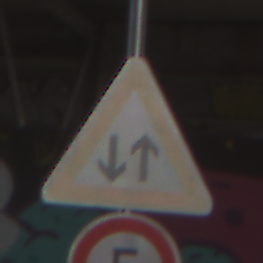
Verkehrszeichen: Gegenverkehr
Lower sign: Geschwindigkeit5
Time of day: Midday
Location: Roofed (Special)
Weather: Overcast
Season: NotSpecified
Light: Natural